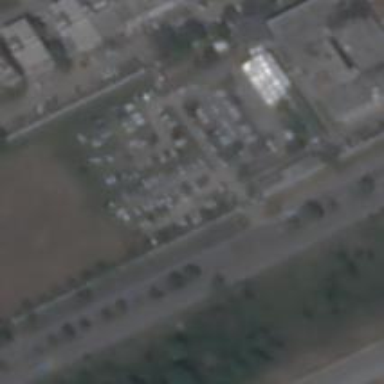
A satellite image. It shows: Parking area.